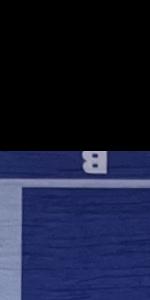
Label: Empty